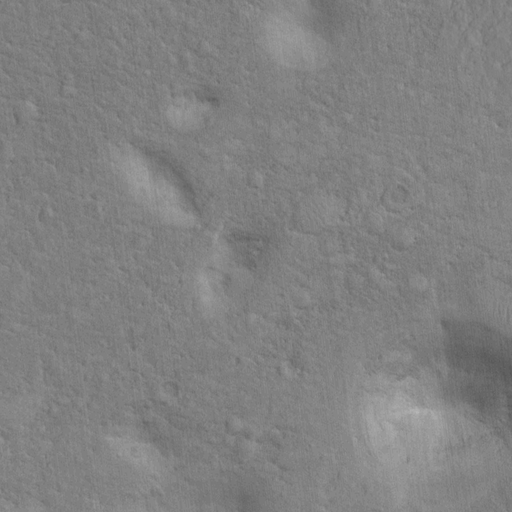
Objects detected: cone, cone, cone